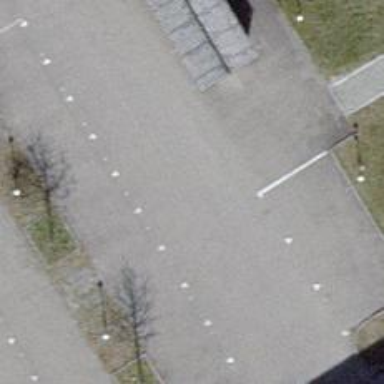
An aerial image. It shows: Parking aisle designated as service road.